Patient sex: F
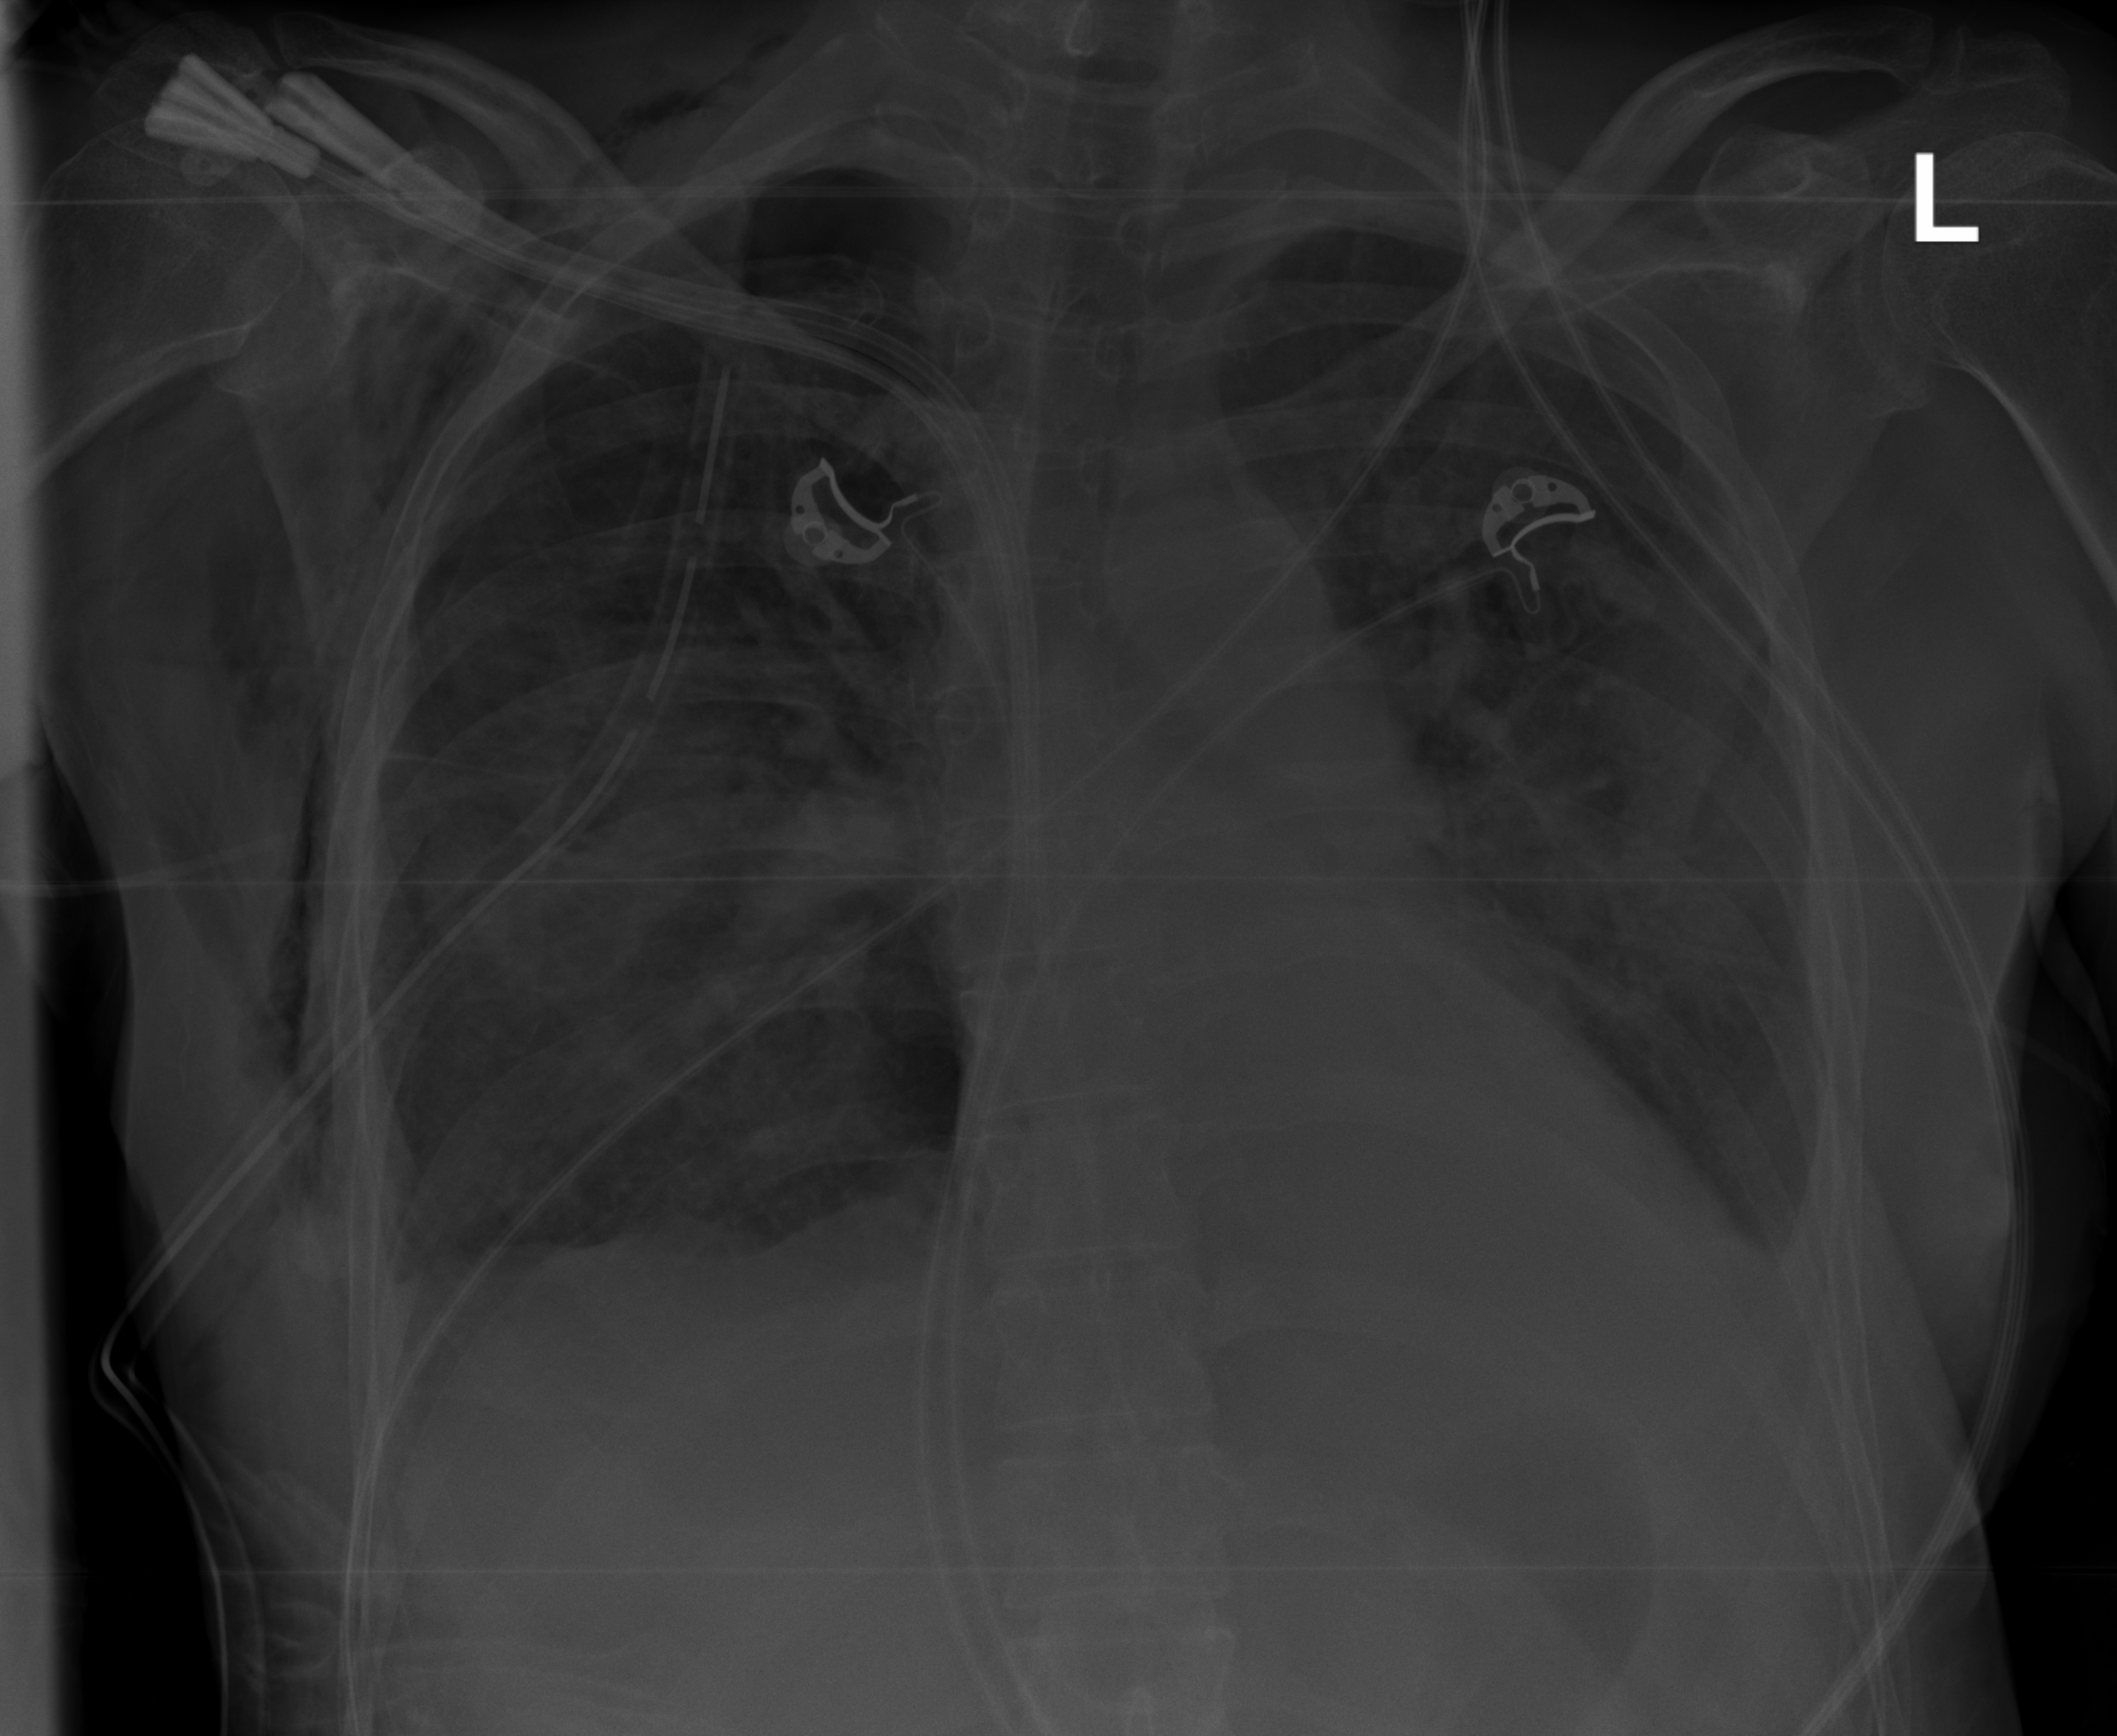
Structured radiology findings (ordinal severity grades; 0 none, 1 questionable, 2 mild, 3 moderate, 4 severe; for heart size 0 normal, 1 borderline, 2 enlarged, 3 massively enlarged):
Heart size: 0
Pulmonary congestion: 1
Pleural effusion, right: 2
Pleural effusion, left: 2
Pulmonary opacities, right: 2
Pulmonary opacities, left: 2
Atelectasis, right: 2
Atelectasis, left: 2